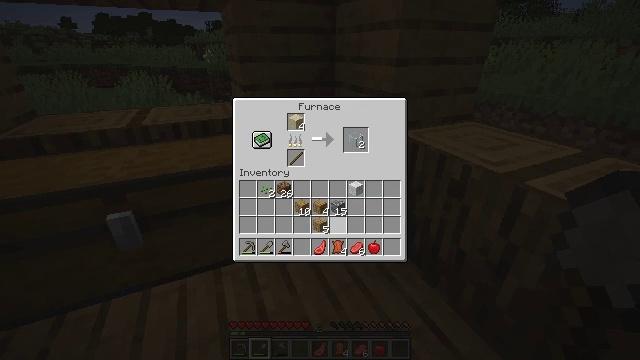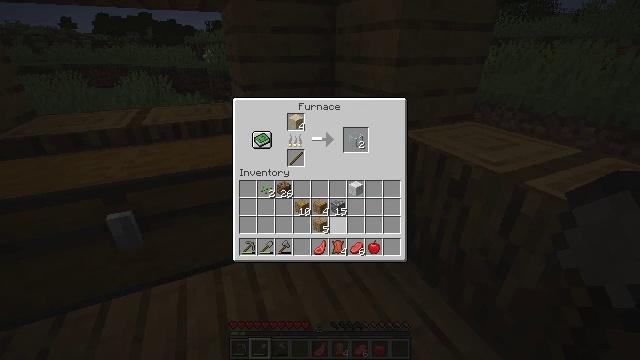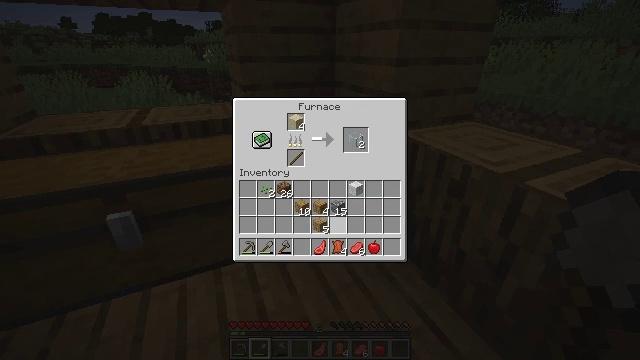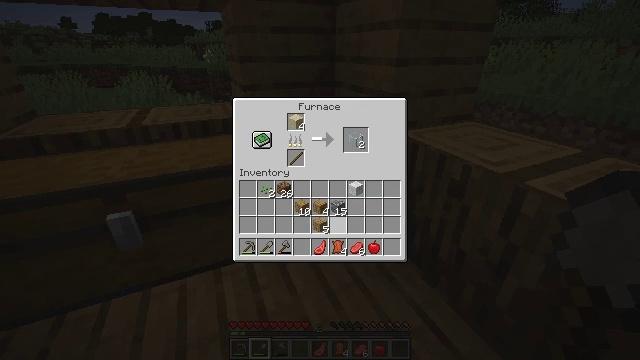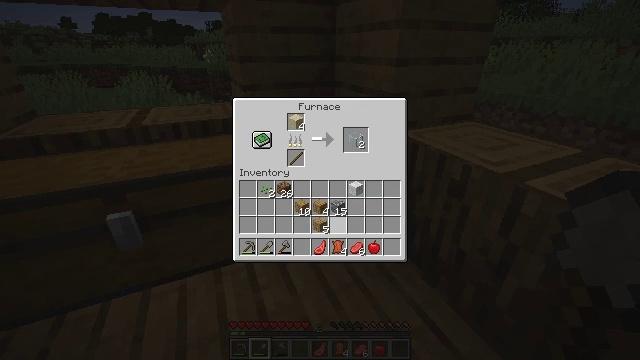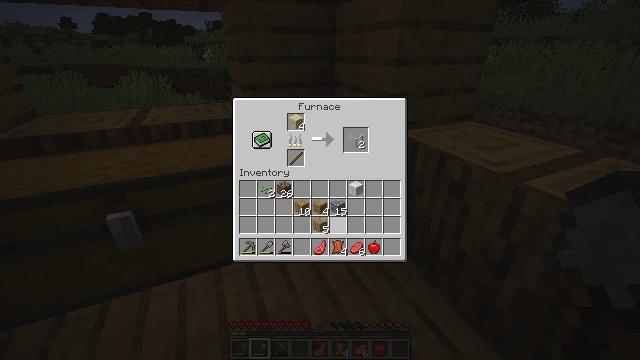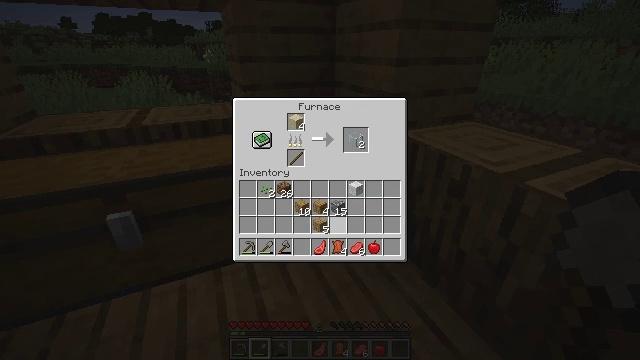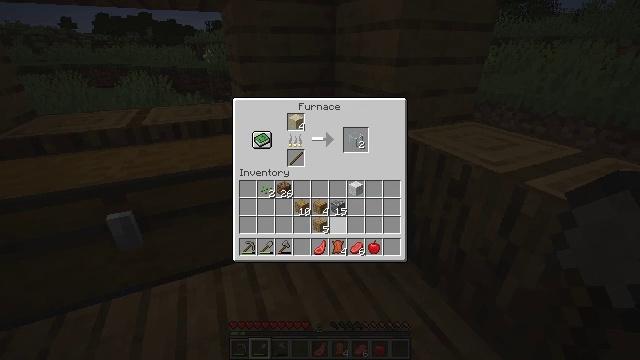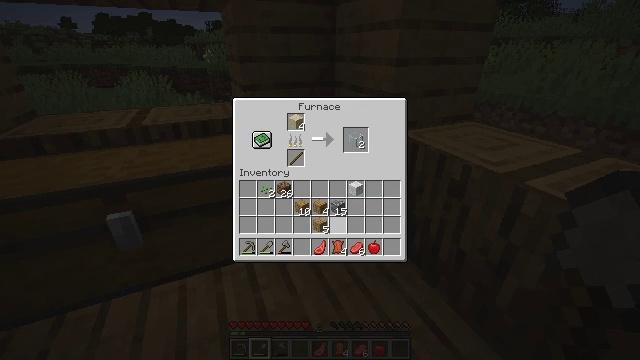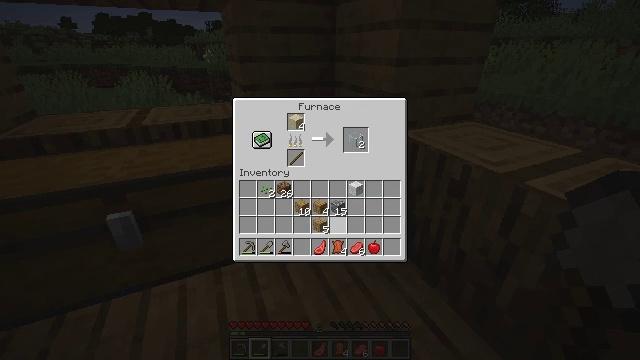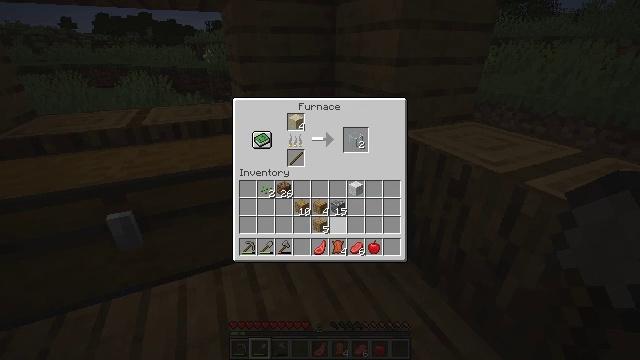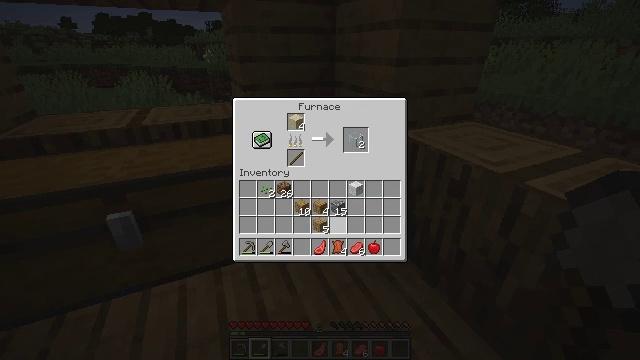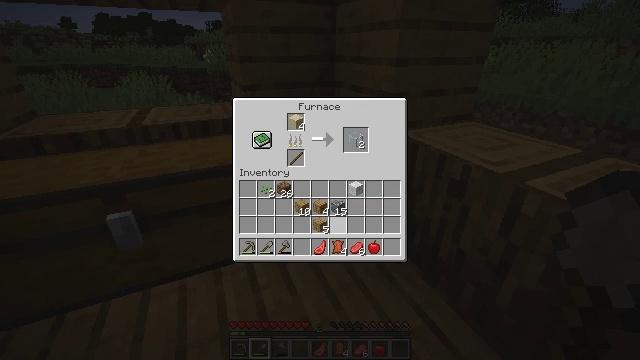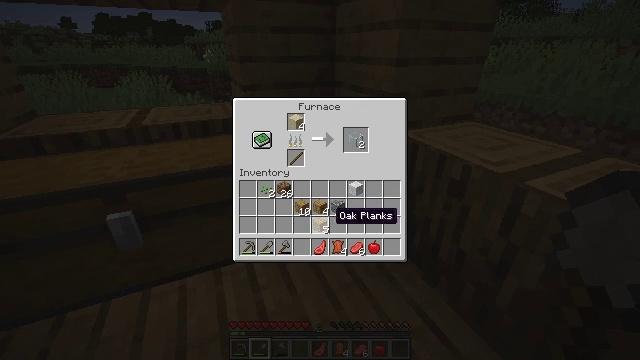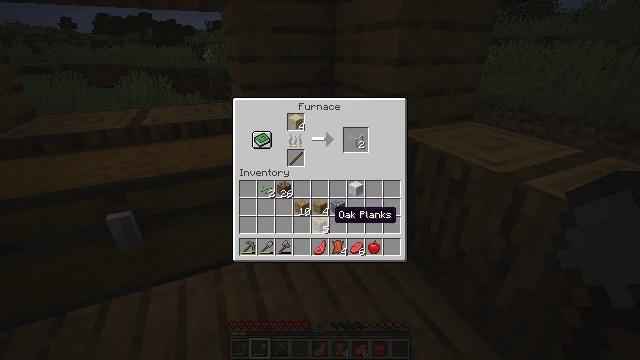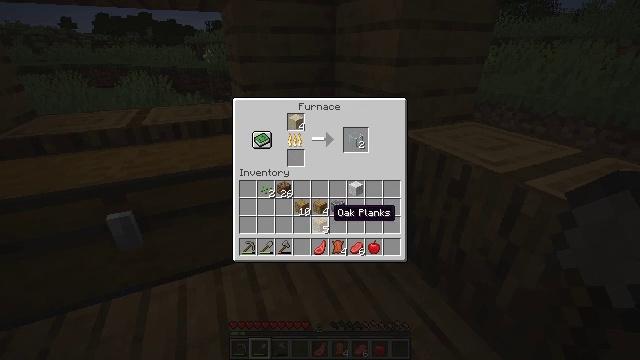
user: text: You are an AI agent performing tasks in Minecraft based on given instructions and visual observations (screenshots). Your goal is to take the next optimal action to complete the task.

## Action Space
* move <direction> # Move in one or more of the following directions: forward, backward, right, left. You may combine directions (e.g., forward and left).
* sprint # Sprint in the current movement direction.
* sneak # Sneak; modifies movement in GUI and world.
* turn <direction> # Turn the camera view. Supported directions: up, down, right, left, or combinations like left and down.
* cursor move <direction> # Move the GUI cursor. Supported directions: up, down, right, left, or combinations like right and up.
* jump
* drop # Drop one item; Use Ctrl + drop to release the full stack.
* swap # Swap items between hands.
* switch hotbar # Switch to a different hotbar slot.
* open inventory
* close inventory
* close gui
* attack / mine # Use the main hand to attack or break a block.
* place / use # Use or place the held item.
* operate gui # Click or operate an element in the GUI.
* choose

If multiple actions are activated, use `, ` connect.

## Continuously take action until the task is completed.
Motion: motion action
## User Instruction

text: craft item air
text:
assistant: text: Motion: no_op
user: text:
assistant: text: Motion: no_op
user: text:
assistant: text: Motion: no_op
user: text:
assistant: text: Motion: no_op
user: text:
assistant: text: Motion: no_op
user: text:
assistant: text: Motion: no_op
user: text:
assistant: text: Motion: no_op
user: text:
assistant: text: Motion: no_op
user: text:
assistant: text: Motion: no_op
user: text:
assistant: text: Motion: no_op
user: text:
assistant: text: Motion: no_op
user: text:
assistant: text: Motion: no_op
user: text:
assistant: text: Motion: no_op
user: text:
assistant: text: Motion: no_op
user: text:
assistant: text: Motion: no_op
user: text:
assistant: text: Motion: no_op
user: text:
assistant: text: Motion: no_op
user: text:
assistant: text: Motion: no_op
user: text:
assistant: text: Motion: no_op
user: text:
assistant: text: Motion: sneak
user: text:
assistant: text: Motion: sneak
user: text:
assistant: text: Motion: sneak
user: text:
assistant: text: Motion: sneak
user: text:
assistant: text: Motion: sneak
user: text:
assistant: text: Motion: sneak
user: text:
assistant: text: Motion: sneak
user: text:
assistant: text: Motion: sneak, operate gui
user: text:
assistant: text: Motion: sneak, operate gui
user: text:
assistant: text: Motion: sneak, operate gui
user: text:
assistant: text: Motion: sneak